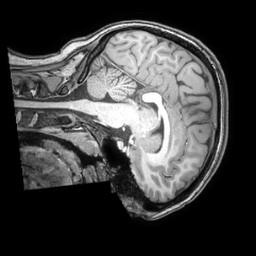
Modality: T1w
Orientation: sagittal
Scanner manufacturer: philips
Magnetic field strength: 3 T
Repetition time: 0.008 s
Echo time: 0.0035 s